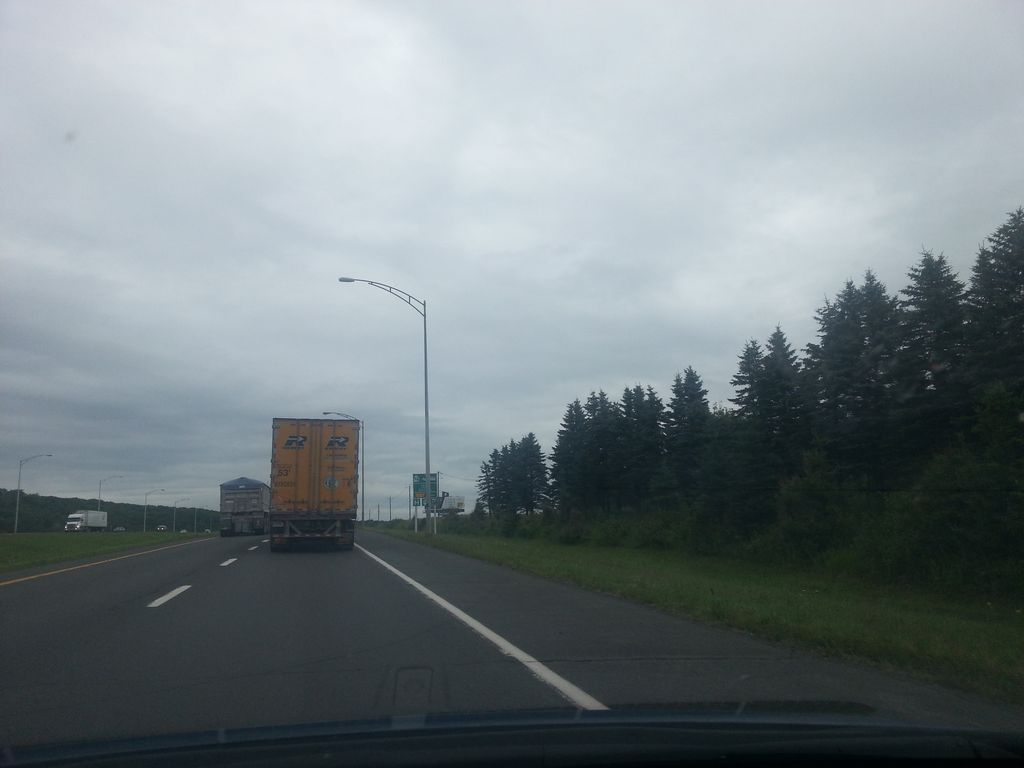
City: quebec_city